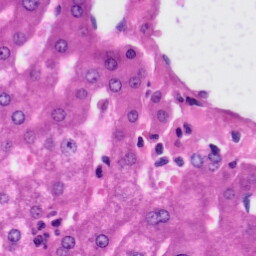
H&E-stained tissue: Liver